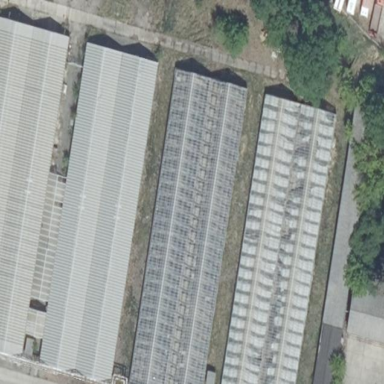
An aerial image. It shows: Greenhouse.